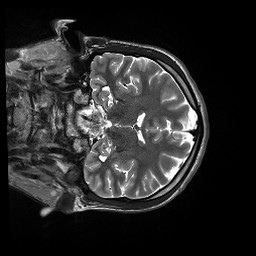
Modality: T2w
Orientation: coronal
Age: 19
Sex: male